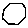
Label: hexagon